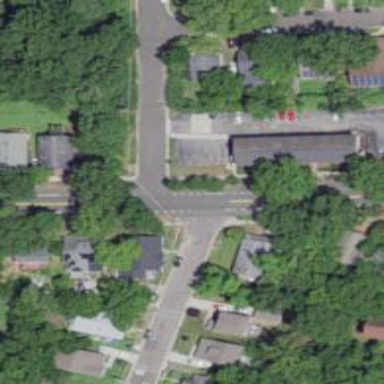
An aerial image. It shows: Road with stop sign.